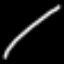
Label: line